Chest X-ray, AP view. Patient: 46 years old, sex M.
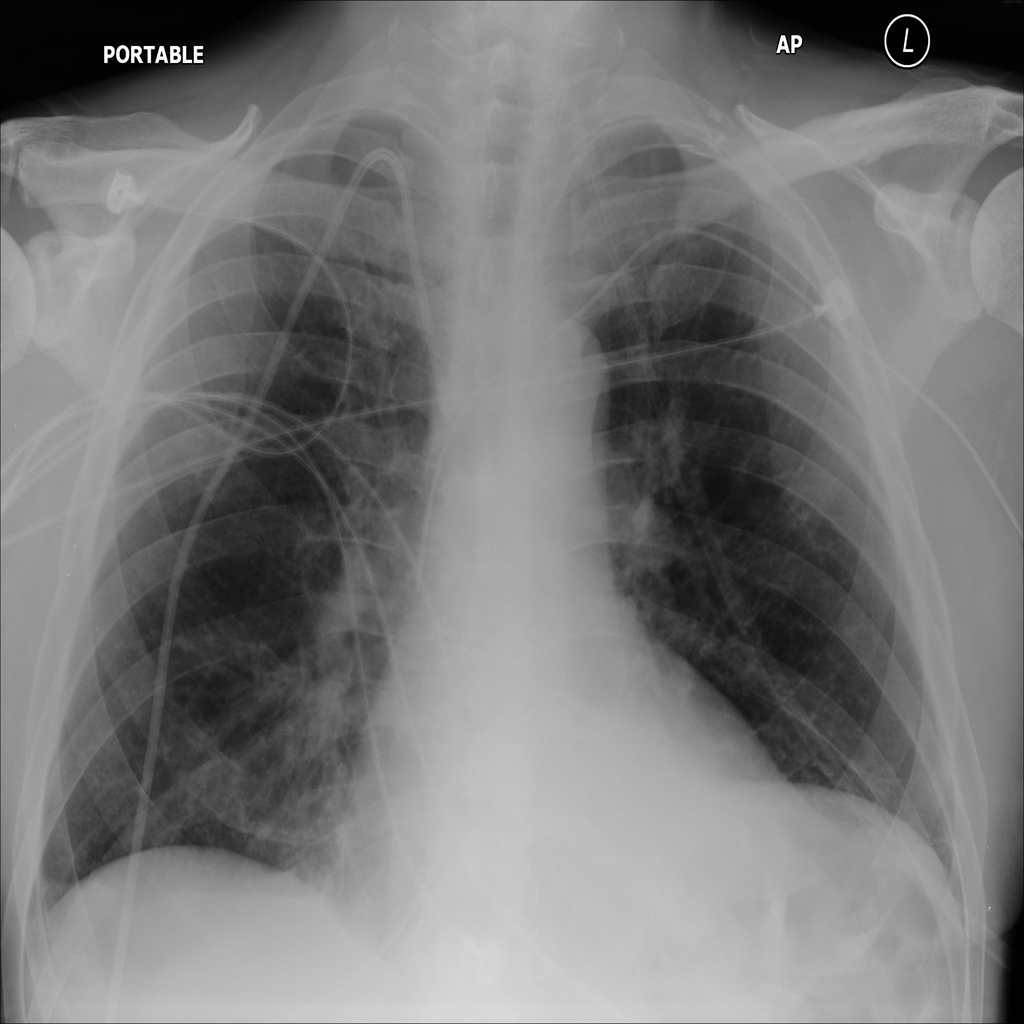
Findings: No Finding